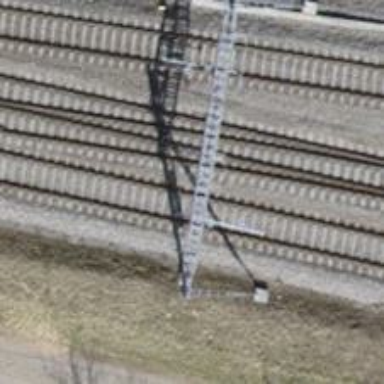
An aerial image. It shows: Railway siding with one electrified track and contact line for powering the train.